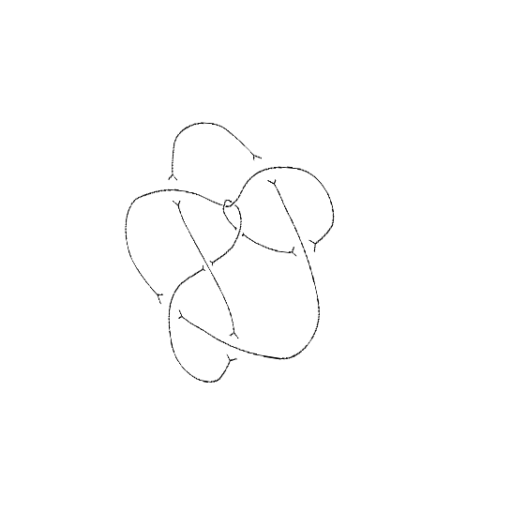
Crossing number: 9